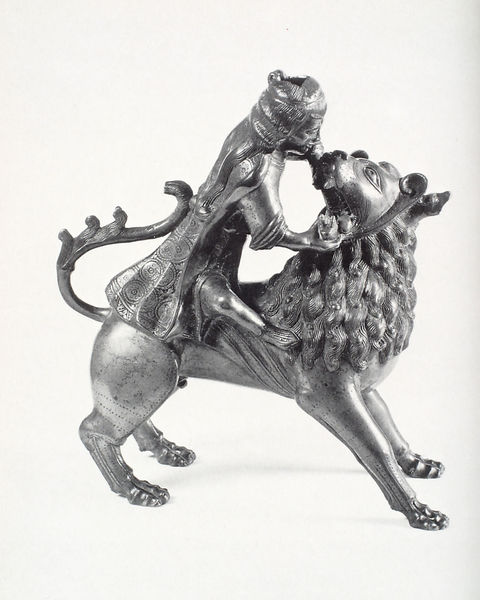
Titel: Samsonaquamanile
Standort: Herkunftsland: (D Norddeutschland) (EU - D - Norddeutschland)
Institution: Boston, Museum of Fine Arts
Schlagwörter: kampf, mann, umhang, frau, mensch, figur, gewand, mantel, kind, person, locken, reiter, kanne, skulptur, statue, mähne, reiten, schwanz, kuss, liebe, könig, dekor, metall, bronze, plastik, fotografie, orient, helm, statuette, zuneigung, handwerk, freund, löwe, ringen, würgen, retter, heinrich, reitend, helfer, vertrauen, aquamanile, zahm, manter, reitet, löse, eitend